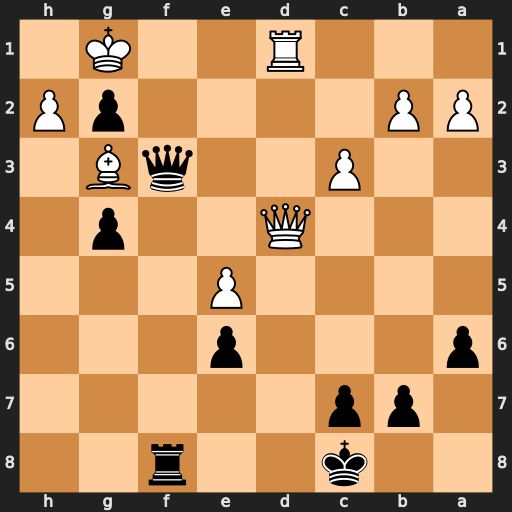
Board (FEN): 2k2r2/1pp5/p3p3/4P3/3Q2p1/2P2qB1/PP4pP/3R2K1
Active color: b
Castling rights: -
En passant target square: -
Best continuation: Qf1+ Rxf1 gxf1=Q#